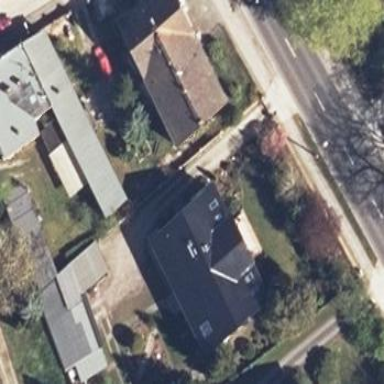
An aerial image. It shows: Traditional gabled house with black roof.